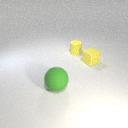
small yellow rubber cube to the right of large green rubber sphere